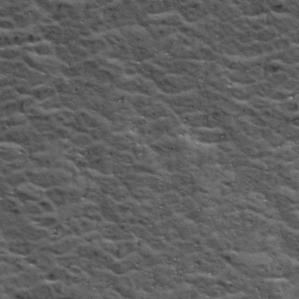
Label: frost